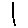
Label: line